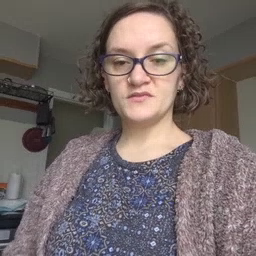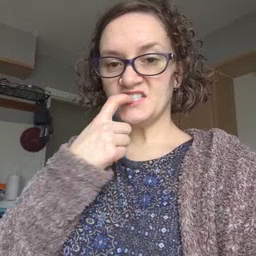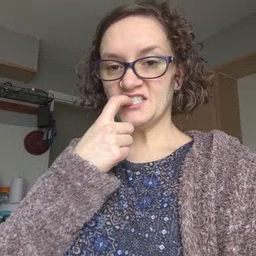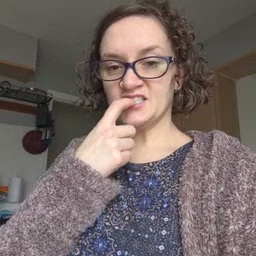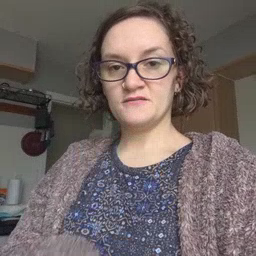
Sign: glasswindow